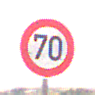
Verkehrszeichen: Geschwindigkeit70
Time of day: MorningAfternoon
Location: Outdoor (Nature)
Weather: Overcast
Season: NotSpecified
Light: Natural